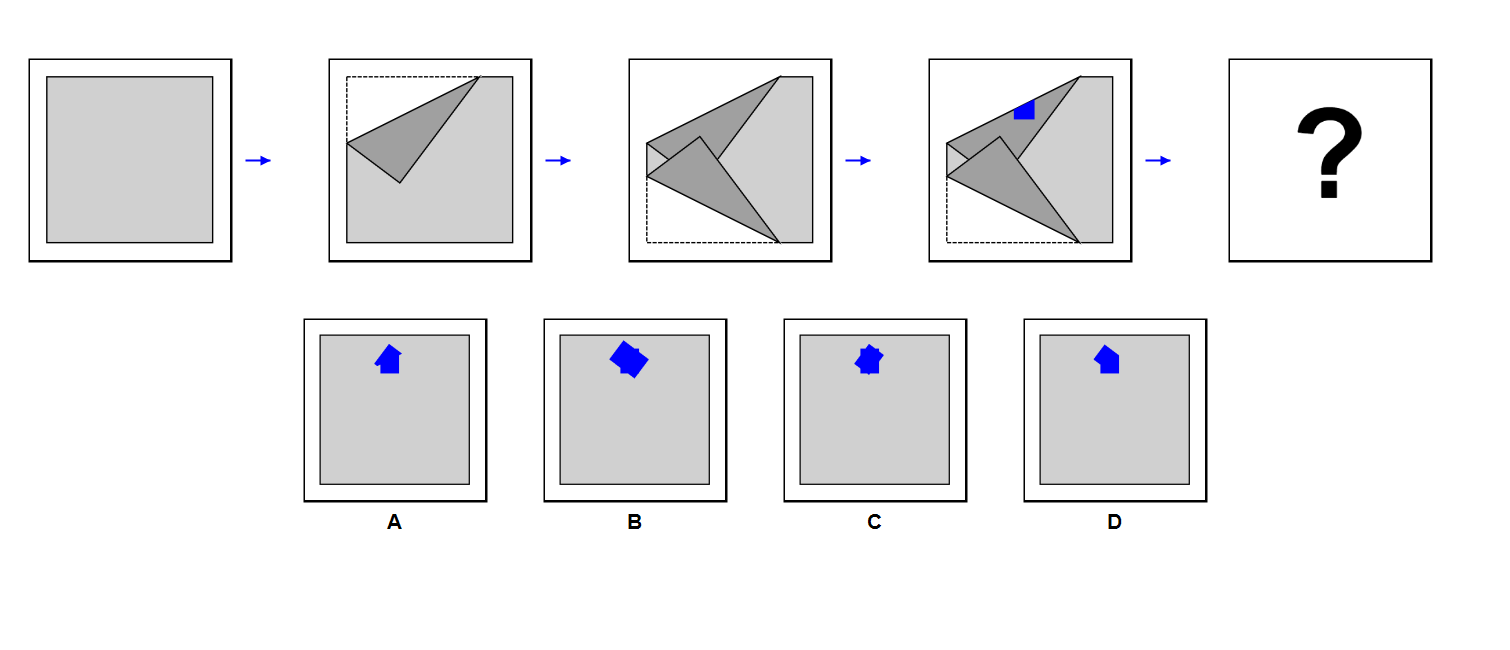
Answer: D